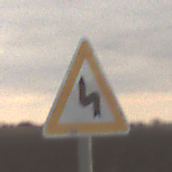
Verkehrszeichen: DoppelkurveZunaechstLinks
Umgebung: Outdoor, Nature
Tageszeit: MorningAfternoon
Wetter: Overcast
Licht: Natural
Jahreszeit: NotSpecified
Kontrast: LowContrast